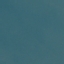
Land use / land cover class: SeaLake